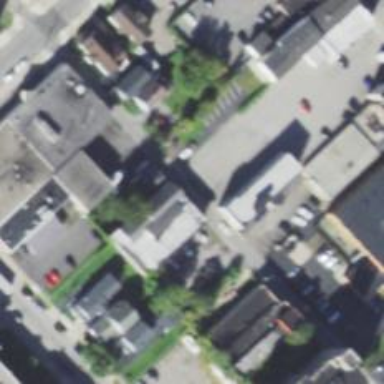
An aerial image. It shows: Alley classified as service road.